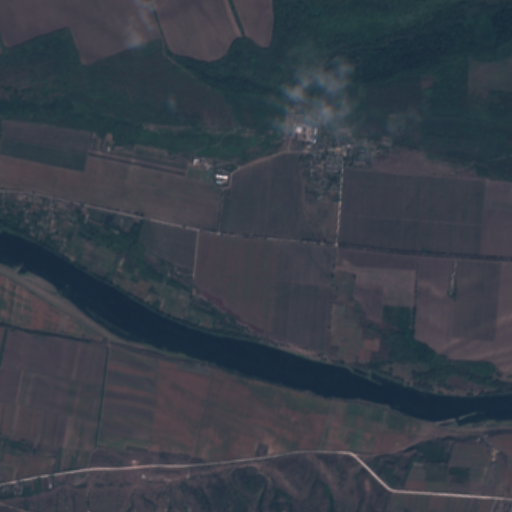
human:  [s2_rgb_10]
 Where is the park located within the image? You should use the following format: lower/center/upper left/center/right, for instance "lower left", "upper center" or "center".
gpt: The park is located in the upper right of the image.
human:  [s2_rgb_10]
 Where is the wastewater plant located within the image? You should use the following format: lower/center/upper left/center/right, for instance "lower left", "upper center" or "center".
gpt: The wastewater plant is located in the center left of the image.
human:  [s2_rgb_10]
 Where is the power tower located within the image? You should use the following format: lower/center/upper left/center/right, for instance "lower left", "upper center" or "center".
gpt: There is no power tower in the image.